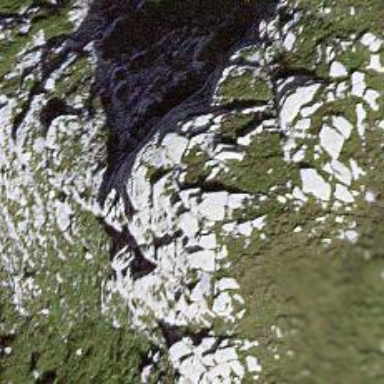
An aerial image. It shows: Natural cliff.